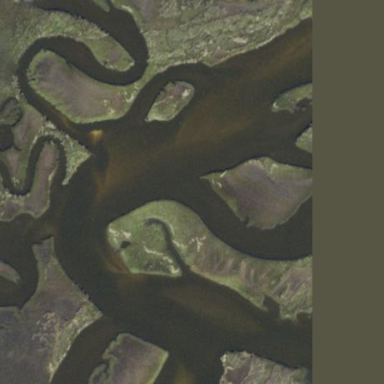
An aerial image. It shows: Saltmarsh wetland area.